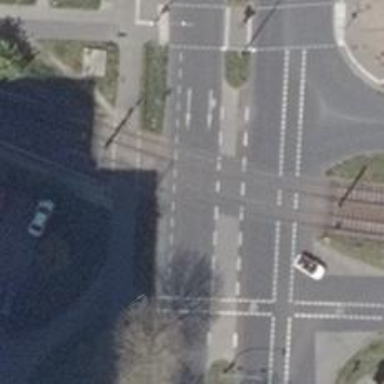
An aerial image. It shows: Tram level railway crossing with traffic signals.